Interaction volume radius: 5 \u00c5
Interaction volume height: 10 \u00c5
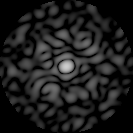
Disorder parameter: 0.814